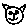
Label: cat